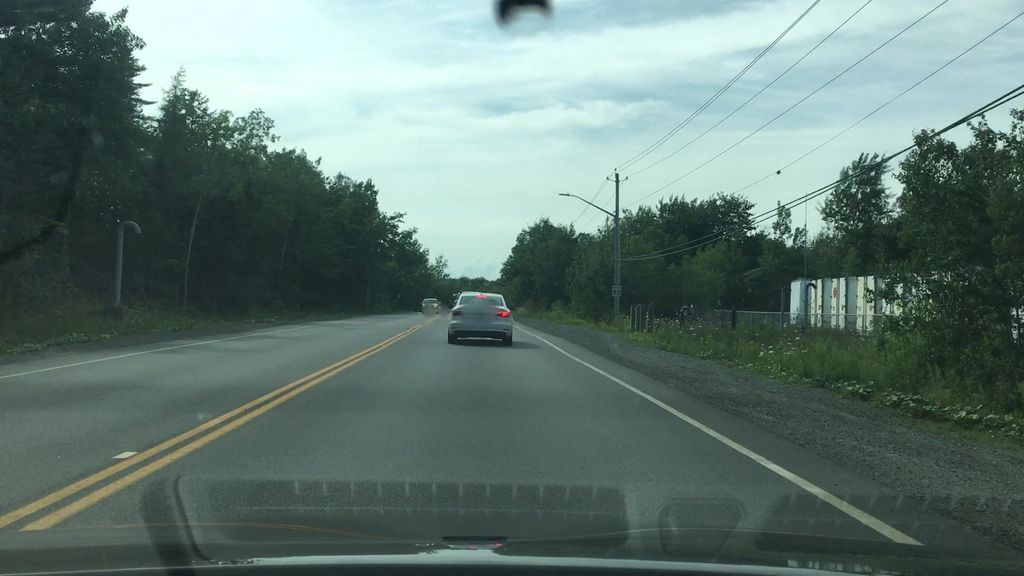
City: halifax